CT reconstruction: convct
Segmentation target: spine
Patient: F, age 49
ISS stage: Stage 2
Metal implant: no
Notes: Extra L6 vertebra
Axial slice:
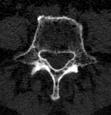
Sagittal slice:
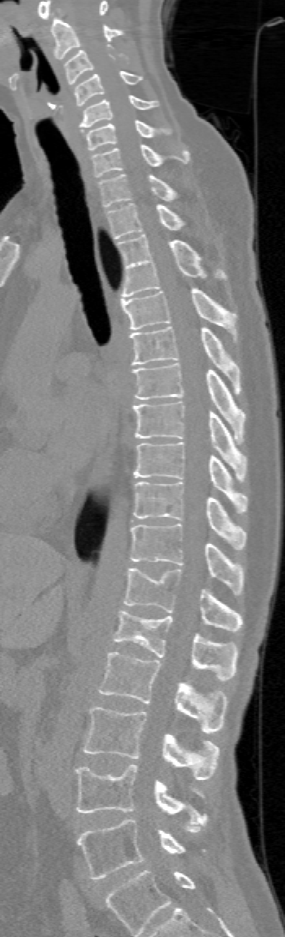